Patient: sex F, age 56
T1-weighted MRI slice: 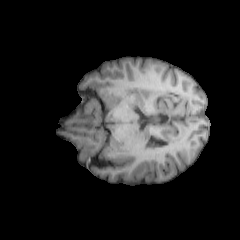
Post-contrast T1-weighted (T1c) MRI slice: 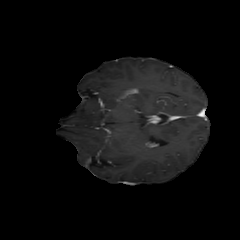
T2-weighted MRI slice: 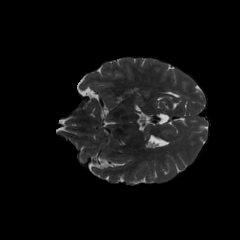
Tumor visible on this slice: no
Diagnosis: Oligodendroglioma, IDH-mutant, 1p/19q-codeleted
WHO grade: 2